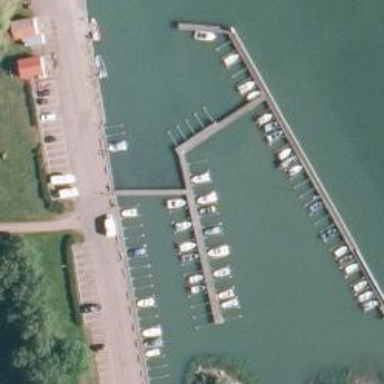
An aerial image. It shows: Pier located along footway.